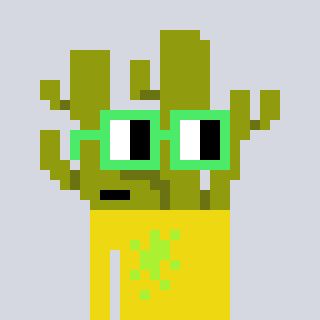
a pixel art character with square light green glasses, a cactus-shaped head and a yellow-colored body on a cool background